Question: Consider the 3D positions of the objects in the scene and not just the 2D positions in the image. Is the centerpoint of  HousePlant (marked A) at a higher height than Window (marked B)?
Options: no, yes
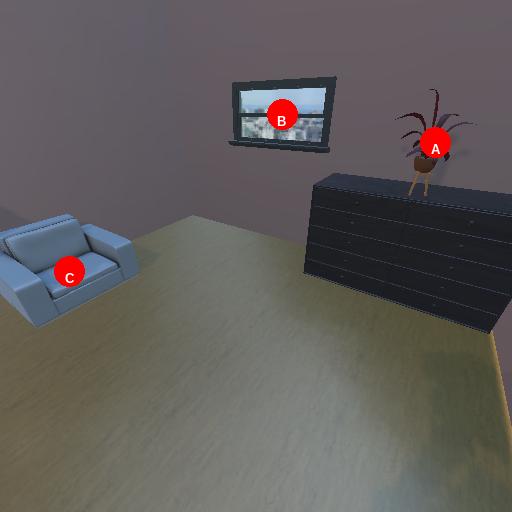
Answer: no